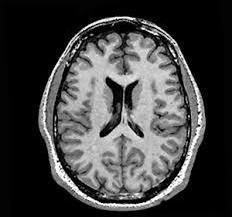
Label: notumor